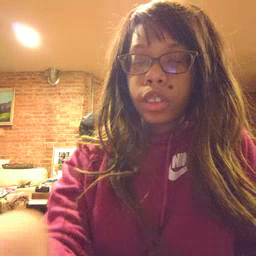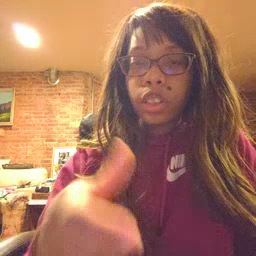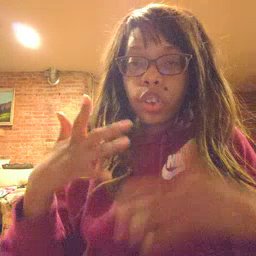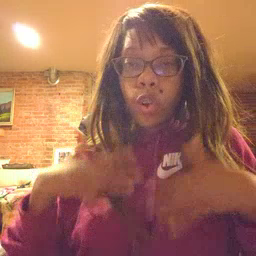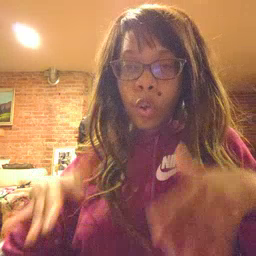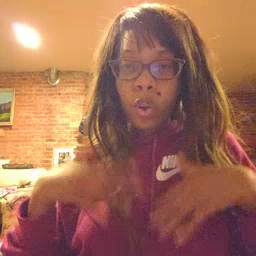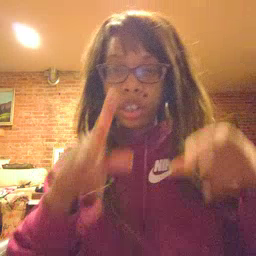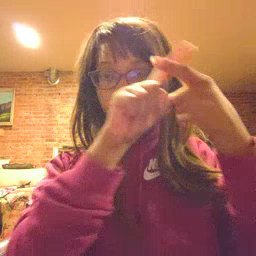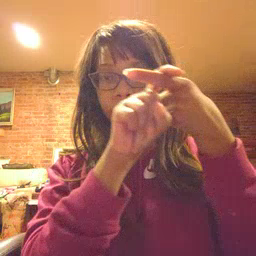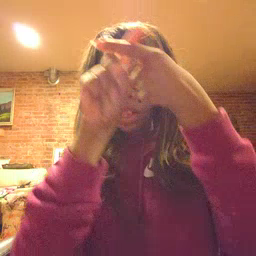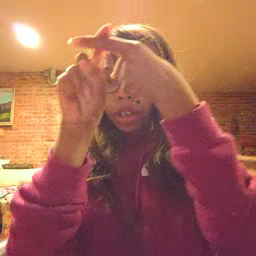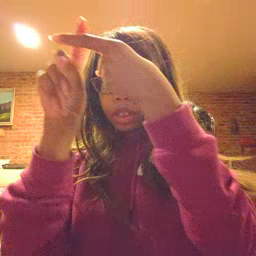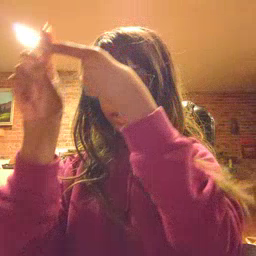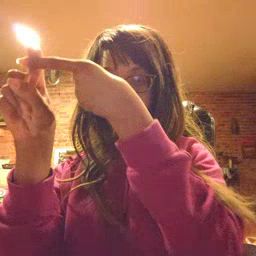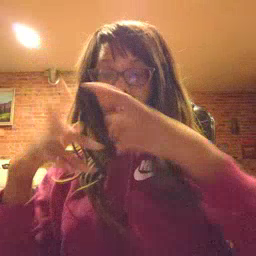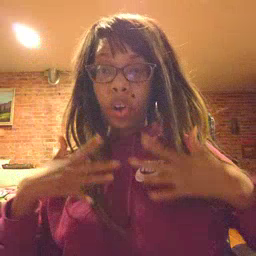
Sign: closet